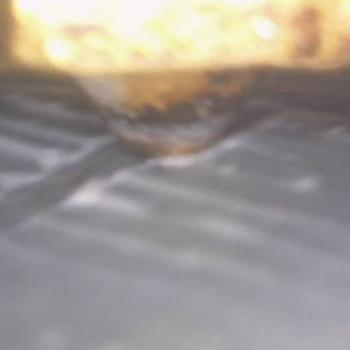
Flow rate: 44%